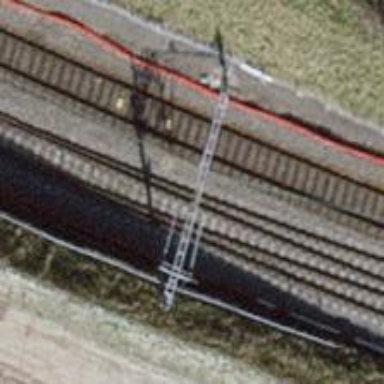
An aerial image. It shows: Single railway track with electrification through contact line.